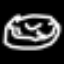
Label: donut